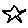
Label: star